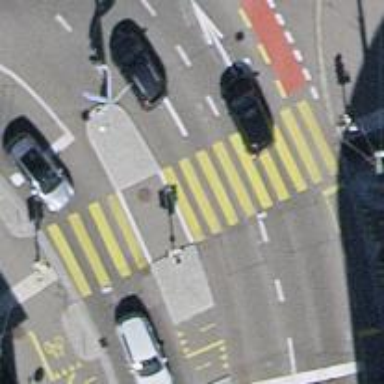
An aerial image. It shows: Crossing with traffic signals and central island.